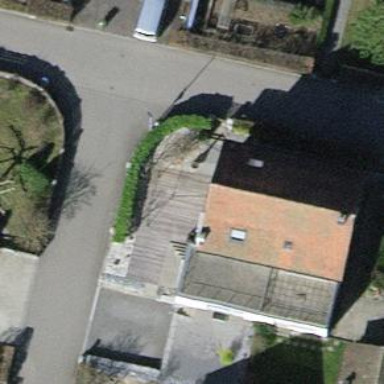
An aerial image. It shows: Detached building.